Milling tool wear sample.
Tool blade image: 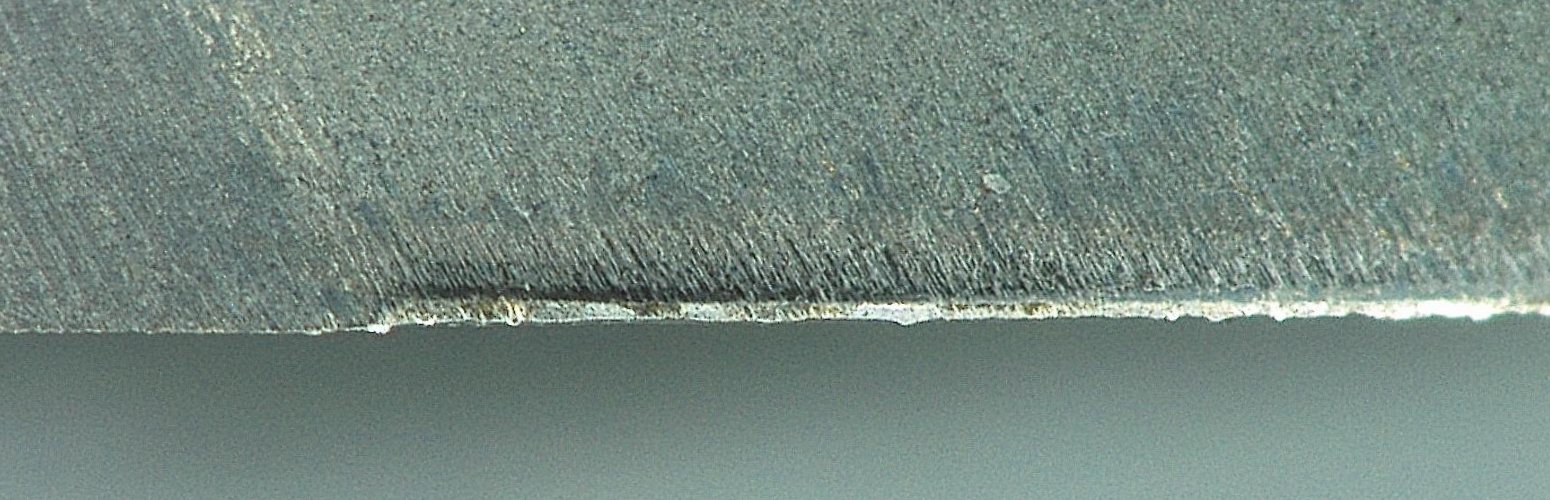
Chip image: 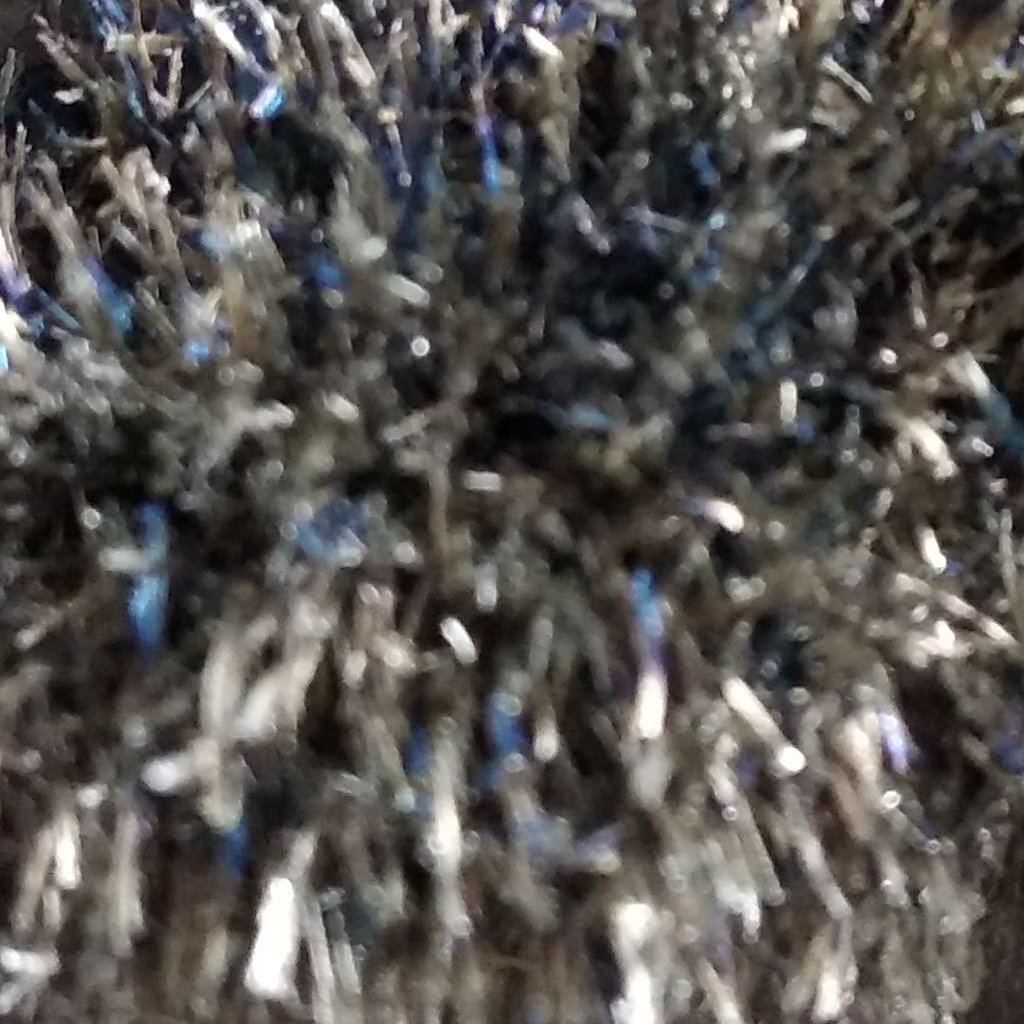
Workpiece image: 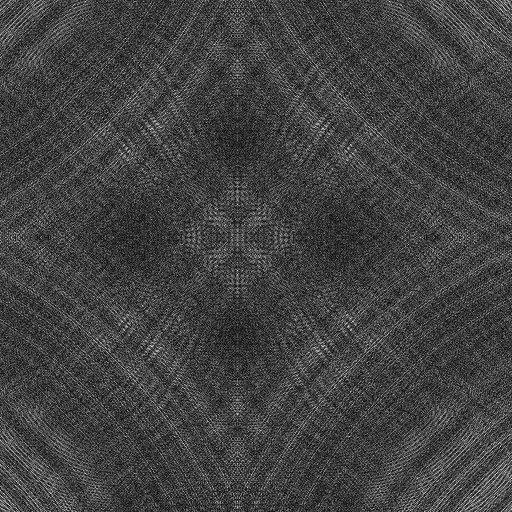
Tool wear state: sharp
Gaps: 15.26
Flank wear: 65.01
Overhang: 8.77
Force-signal Mel-spectrograms (X, Y, Z axes): 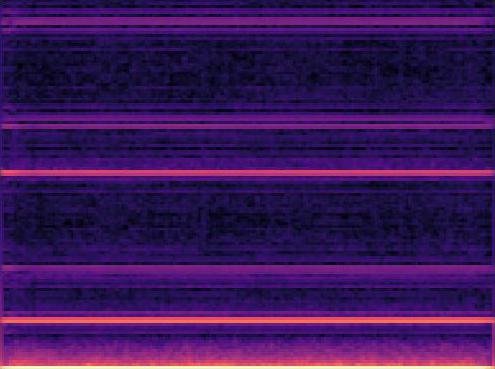 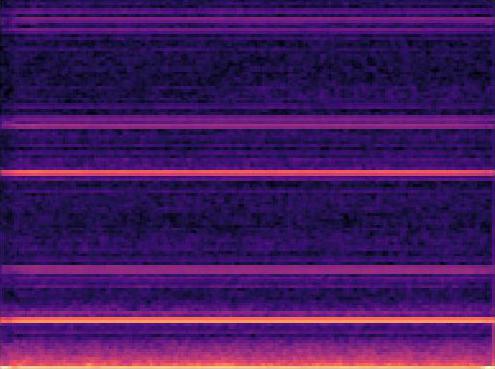 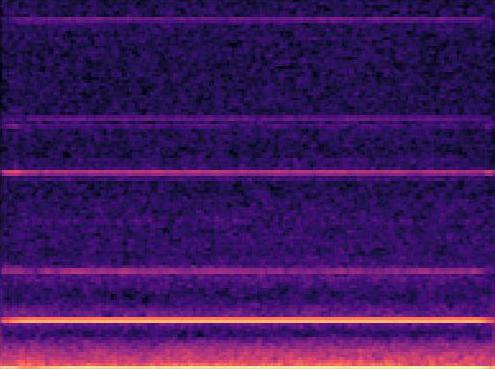
Force-signal scalograms (X, Y, Z axes): 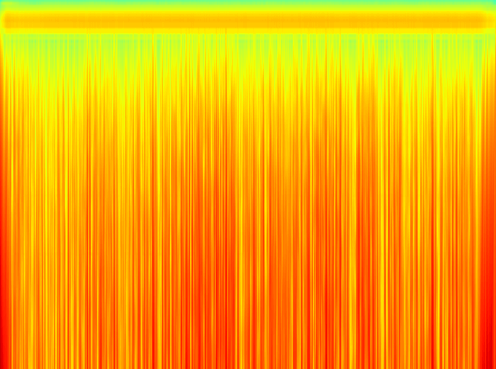 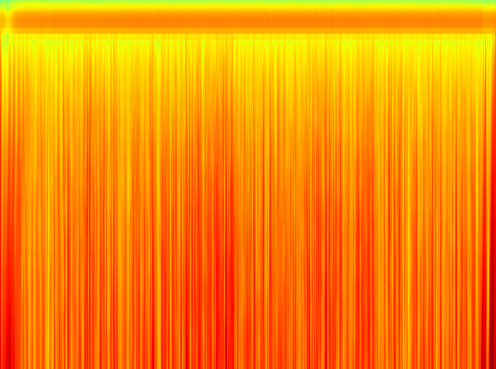 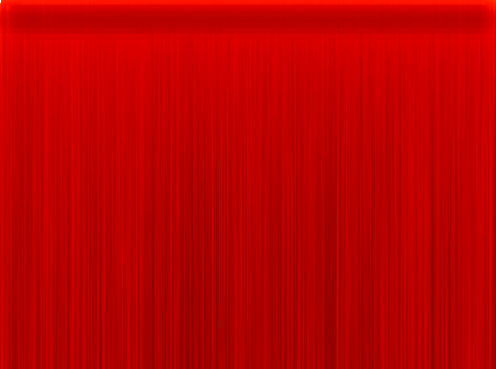
Force phase: initial_break_in_wear